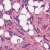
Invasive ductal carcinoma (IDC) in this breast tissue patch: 1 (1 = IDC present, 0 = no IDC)